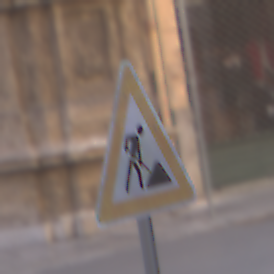
Verkehrszeichen: Arbeitsstelle
Umgebung: Outdoor, Urban
Tageszeit: SunriseSunset
Wetter: PartlyCloudy
Licht: Natural
Jahreszeit: NotSpecified
Kontrast: LowContrast